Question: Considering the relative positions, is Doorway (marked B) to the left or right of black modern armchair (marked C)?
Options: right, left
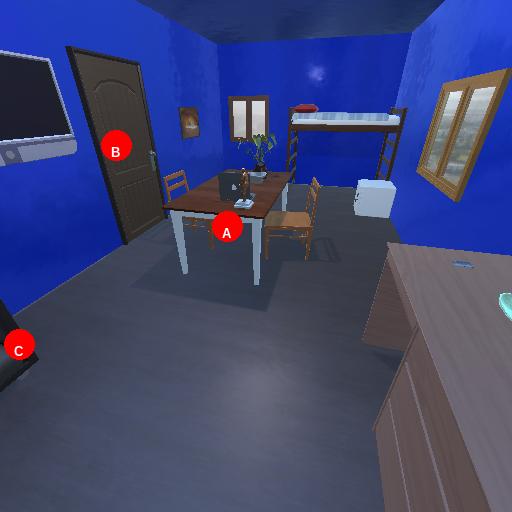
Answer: right